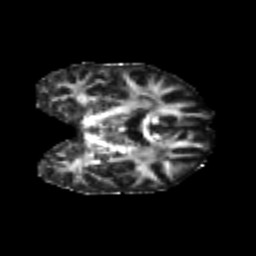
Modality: FA
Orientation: coronal
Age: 20
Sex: female
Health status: healthy
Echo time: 0.074 s